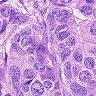
Metastatic tissue present: yes